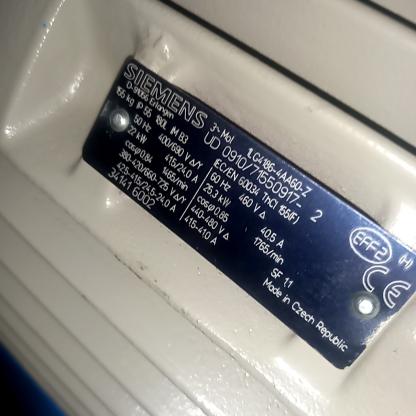
Klasa: tabliczka-znamionowa